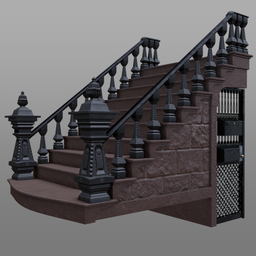
Label: architecture